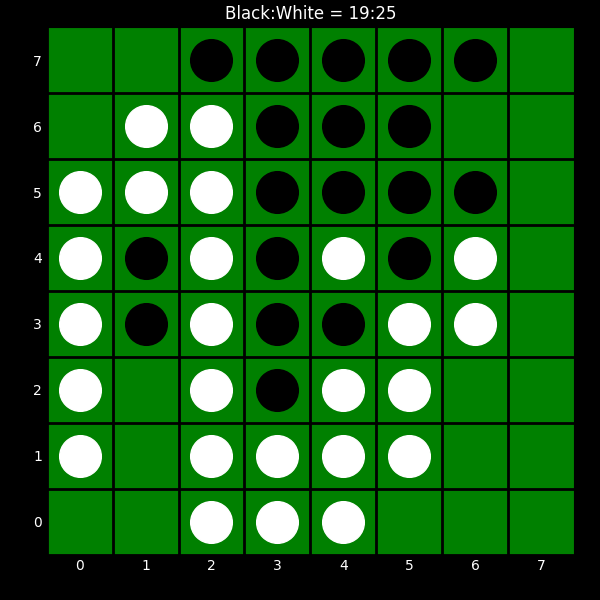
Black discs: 19
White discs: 25